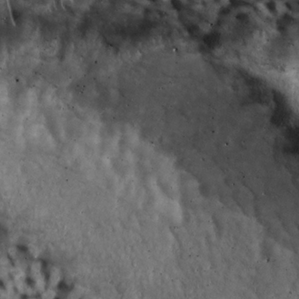
Label: non_frost